Question: all
I am creating my menu list in footer dynamically.
now in one row max 3 div can be possible then next 4th div will be set under first.
My problem is now the above 3 div has different height. while creating the 2nd row its take the 1st row max height.
see the image you will more clear what i want

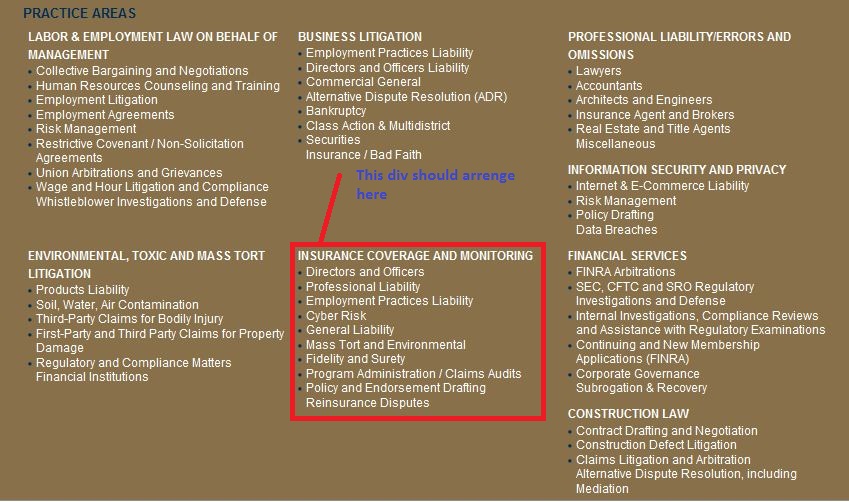
Answer: <URL> is an option to solve this, though possibly overkill for your reasonably simple situation.
Is the width of that brown box fluid or fixed?